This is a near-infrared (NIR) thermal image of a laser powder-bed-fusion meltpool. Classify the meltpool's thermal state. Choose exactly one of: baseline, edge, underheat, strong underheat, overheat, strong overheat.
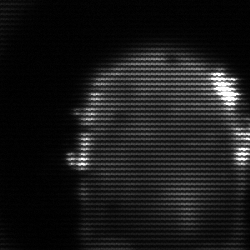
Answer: baseline